Question: I am desperately trying to install and invoke apache cordova on my computer, following the instructions here (doing it by command line):
<URL>
I do install nodejs (v0.10.15) and npm (1.2.18) successfully.
However, when I enter:
'''
sudo npm install -g cordova
'''
It installs partially successfull, throwing some Exceptions in the end.
'''
>npm ERR! Error: invalid version: 3001.<PHONE>-dev-harmony-fb
>npm ERR! at validVersion (/usr/lib/nodejs/read-package-json/read-json.js:573:40)
>npm ERR! at final (/usr/lib/nodejs/read-package-json/read-json.js:323:23)
>npm ERR! at /usr/lib/nodejs/read-package-json/read-json.js:139:33
>npm ERR! at cb (/usr/lib/nodejs/slide/lib/async-map.js:48:11)
>npm ERR! at /usr/lib/nodejs/read-package-json/read-json.js:251:40
>npm ERR! at fs.js:268:14
>npm ERR! at /usr/lib/nodejs/graceful-fs/graceful-fs.js:103:5
>npm ERR! at Object.oncomplete (fs.js:107:15)
>npm ERR! If you need help, you may report this log at:
>npm ERR! <http://bugs.debian.org/npm>
>npm ERR! or use
>npm ERR! reportbug --attach /npm-debug.log npm
>npm ERR! System Linux 3.11.0-26-generic
>npm ERR! command "/usr/bin/nodejs" "/usr/bin/npm" "install" "-g" "cordova"
>npm ERR! cwd /
>npm ERR! node -v v0.10.15
>npm ERR! npm -v 1.2.18
>npm ERR!
>npm ERR! Additional logging details can be found in:
>npm ERR! /npm-debug.log
>npm ERR! not ok code 0
'''
it looks like npm has been installed to /usr/share/npm
which I added to my PATH (/etc/environment), proven by
'''
echo $PATH
'''
Still, I cannot invoke
'''
cordova
'''
as, it keeps saying:
> cordova: command not found
Who can help me?
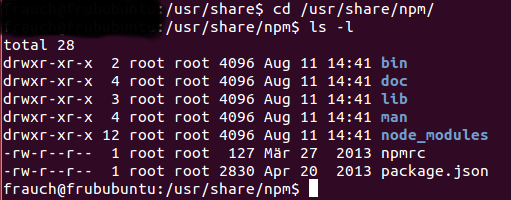
Answer: I had the same issue on linux mint 16 and solved the issue with this post:
<URL>